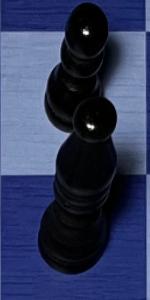
Label: Bishop_Black